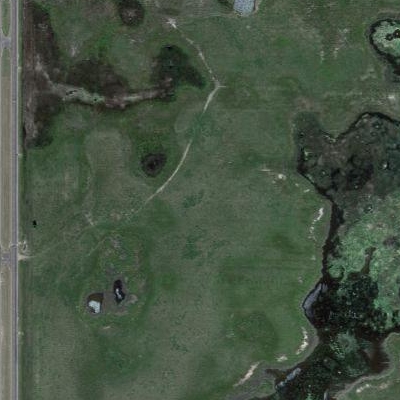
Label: aGrass